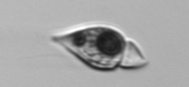
Label: Amphidinium